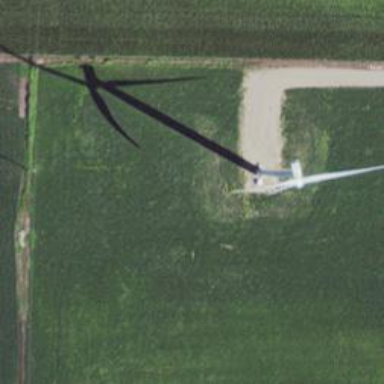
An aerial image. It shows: Wind generator using horizontal axis wind turbines.